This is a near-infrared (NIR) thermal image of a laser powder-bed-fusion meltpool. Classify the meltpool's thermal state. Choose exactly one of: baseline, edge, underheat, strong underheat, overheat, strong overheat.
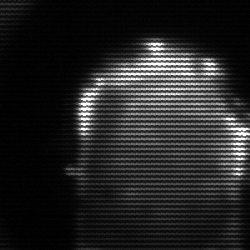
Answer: baseline